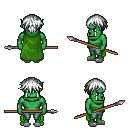
a pixel art fantasy rpg character, male body template, orc, green skin, green cape, teal pants, white short bangs hairstyle, white slippers, spear, four views (front, back, left, right), 2x2 character sprite sheet, small pixel art, hard edges, no anti-aliasing